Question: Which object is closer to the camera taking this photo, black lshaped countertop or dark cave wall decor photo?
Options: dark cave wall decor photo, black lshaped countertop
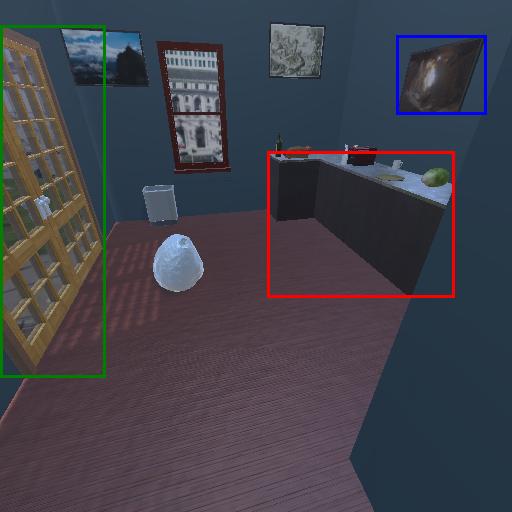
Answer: dark cave wall decor photo